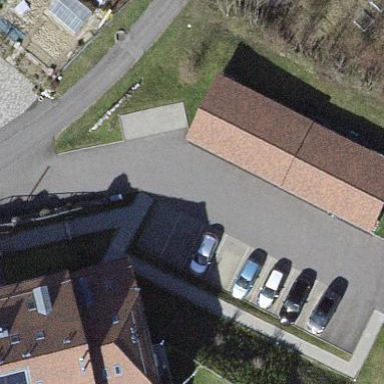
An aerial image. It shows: Group of garages.